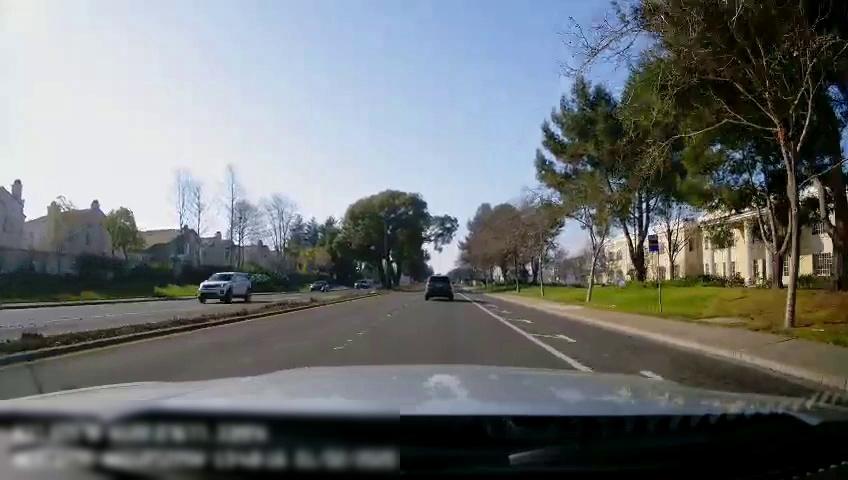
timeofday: Day
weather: Sunny
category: Drivable Space
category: Drivable Space
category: Vehicles | SUV
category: Vehicles | Car
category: Vehicles | SUV
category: Lanes | Current Lane
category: Lanes | Current Lane